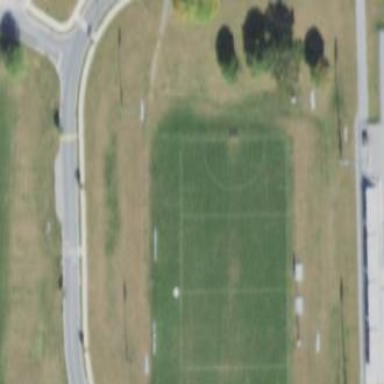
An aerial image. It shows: Pitch designated for field hockey on leisure land.